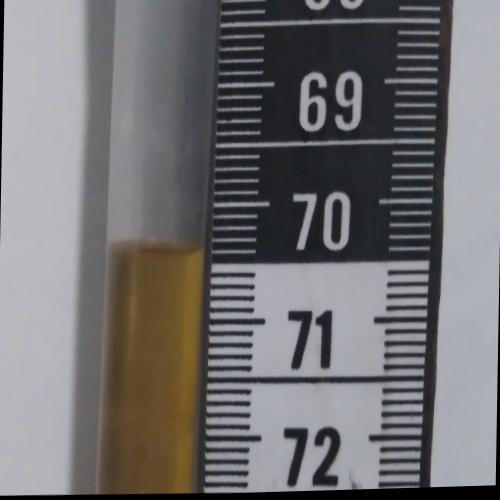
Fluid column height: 70.4 cm